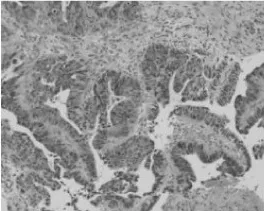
A) Microscopic image of tumor obtained by colonic biopsy before chemotherapy, showing well-differentiated adenocarcinoma.
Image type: pathology (h&e)